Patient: sex F, age 65
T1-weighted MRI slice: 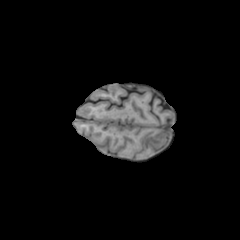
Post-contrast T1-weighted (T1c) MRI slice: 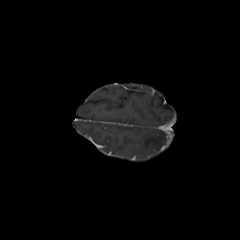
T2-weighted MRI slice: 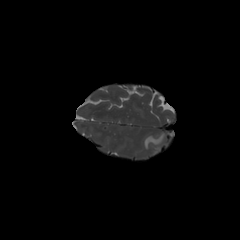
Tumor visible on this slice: yes
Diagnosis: Glioblastoma, IDH-wildtype
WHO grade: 4